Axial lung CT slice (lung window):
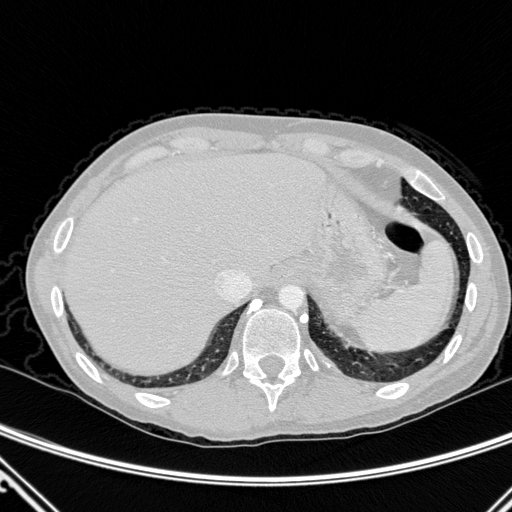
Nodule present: no